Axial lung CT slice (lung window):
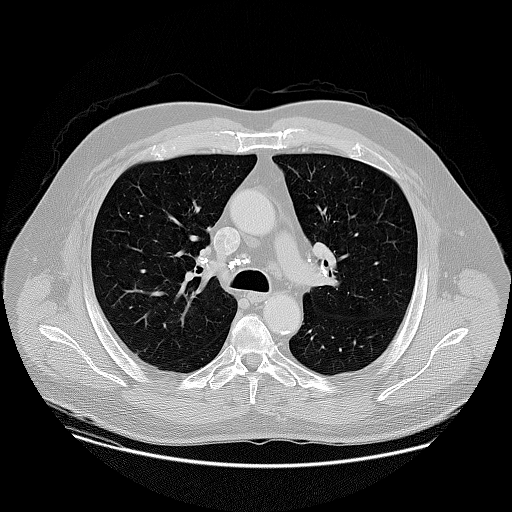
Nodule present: no